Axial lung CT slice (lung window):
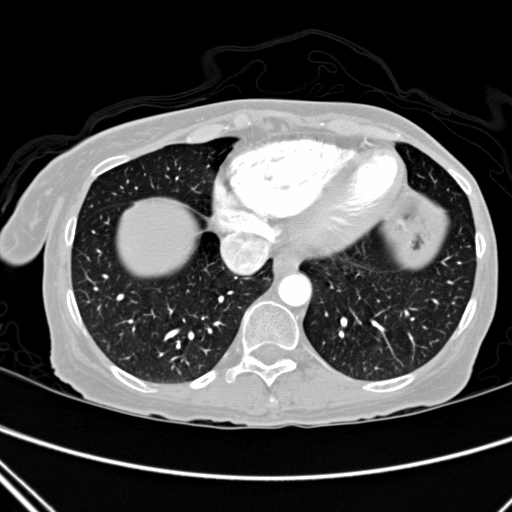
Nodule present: no